Question: I'm using IE developer toolbar to analyze the DOM. My question is: when you check a certain element, let's say a paragraph, and that paragraph has a class that will set its 'background-color', but for some reason that class is overridden by another class or whatever, the class with that specific rule is strike through. How can I find out what class or parent element overrides it?
Example:

How can I find out whom overrides this 'background-color'?
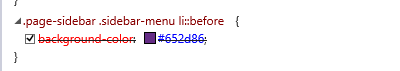
Answer: You can find it in 'Computed'--'background-color' (need to expand it) in :

Or try to search it this way in :